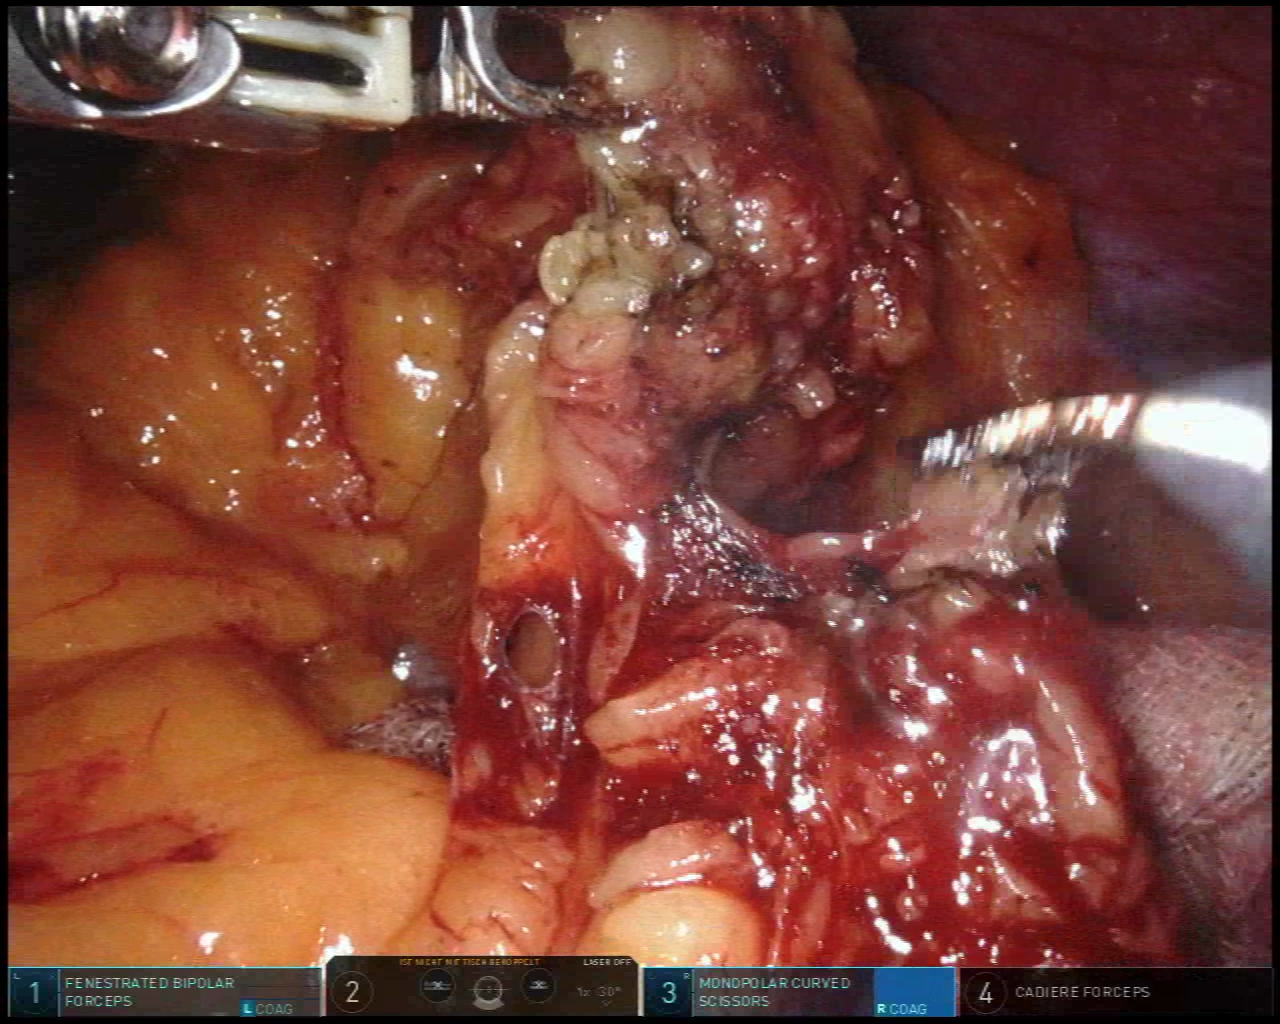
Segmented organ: stomach
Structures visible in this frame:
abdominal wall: yes
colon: no
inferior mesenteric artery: no
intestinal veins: no
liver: no
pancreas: no
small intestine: no
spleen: no
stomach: yes
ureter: no
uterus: no
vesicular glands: no